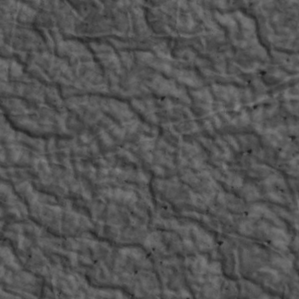
Label: non_frost